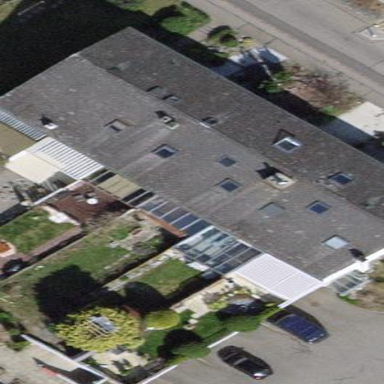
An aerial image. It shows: Building with tile roof.